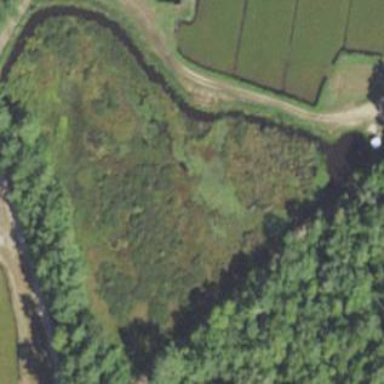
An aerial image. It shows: Marshy wetland area.